Question: I have always used Arduino IDE but now, I am using MuEditor.
I used Arduino IDE and it was easier to compare the current value to its previous value, and output max value after a certain period. Code from the Arduino is shown below.
'''
int sample1 = 0;
void loop() {
int sensorValue = 0;
sensorValue = analogRead(A0);
for (int i = 0; i <= 100; i++) {
if (sensorValue > sample1) {
sample1 = sensorValue;
}
}
Serial.println(sample1 * (5.0 / 1023.0));
}
'''
I want to use the same concept on Mu Editor, and I cannot seems to get it done right.
I would like to continuously compare the current value to previous value and output max value after certain period. This is what I came up with on MuEditor. I would appreciate your help on this.
'''
import time
import board
from analogio import AnalogIn
analog_in = AnalogIn(board.A1)
Sample = 0
def get_voltage(pin):
return (pin.value * 3.3) / 65536
while True:
for x in range(1000):
if Sample < analog_in:
Sample = analog_in
print((get_voltage(Sample1),))
time.sleep(0.1)
'''
Result:

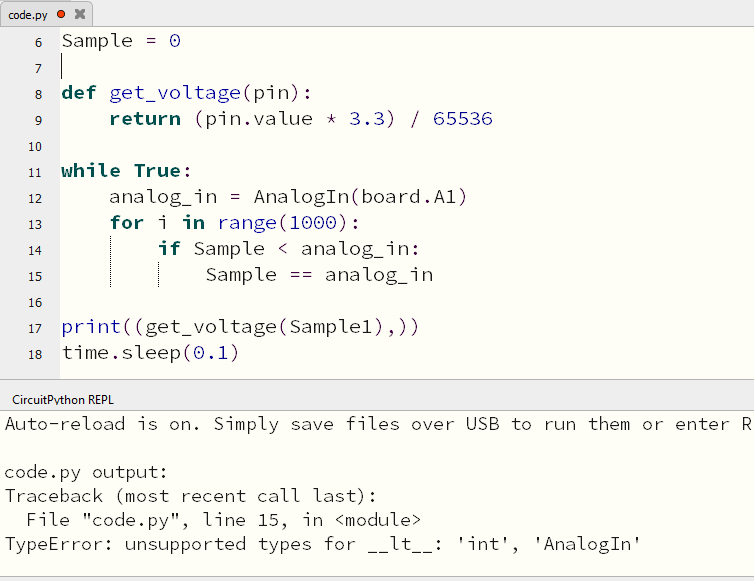
Answer: With <URL>' you need to refer to the '.value' property of the 'AnalogIn' instance
'''
import analogio
with analogio.AnalogIn(board.A1) as pin_sensor:
pin_sensor.value # voltage
# pin_sensor is closed when leaving the above scope
'''
Just get the 'max()' at each loop if you're discarding the other values
'''
...
result = 0
with analogio.AnalogIn(board.A1) as pin_sensor:
for x in range(..):
result = max(result, pin_sensor.value)
print(result)
'''
However, note that , you more likely want a more complex mechanism-
- <URL>